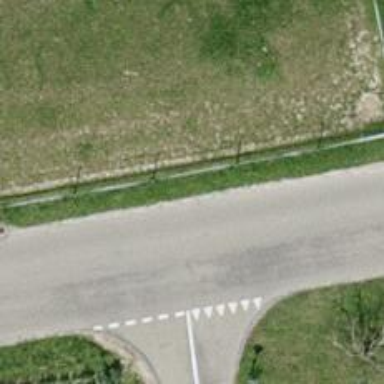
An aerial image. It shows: Unclassified road with paved surface.